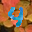
Label: 4